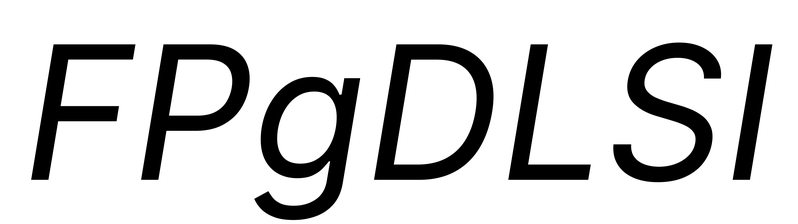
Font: Inter-Italic_Italic